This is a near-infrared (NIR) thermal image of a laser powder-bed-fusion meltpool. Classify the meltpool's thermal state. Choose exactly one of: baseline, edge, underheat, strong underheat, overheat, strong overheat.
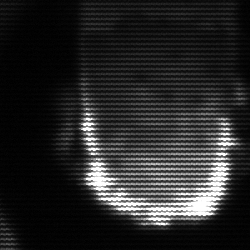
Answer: baseline